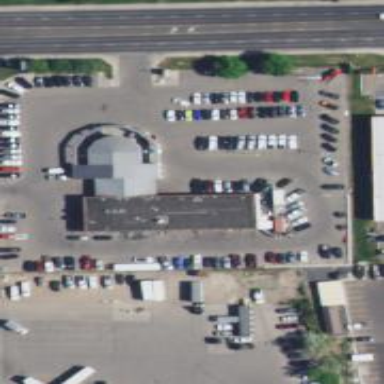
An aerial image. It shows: Car shop building.